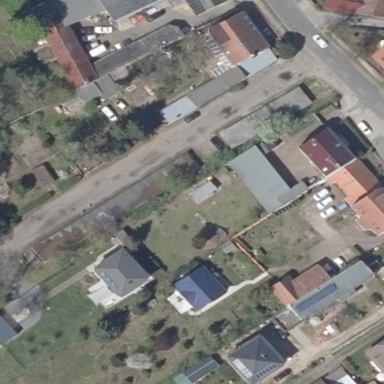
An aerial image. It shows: Garage.